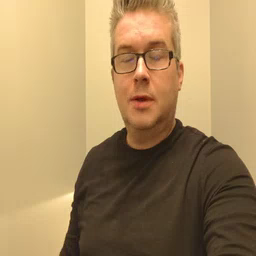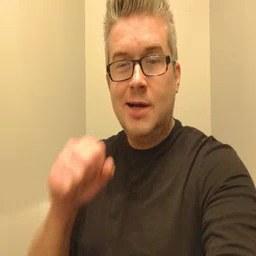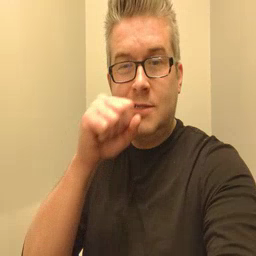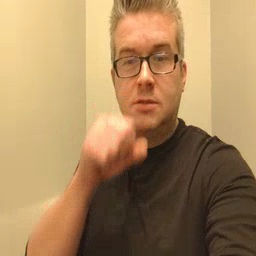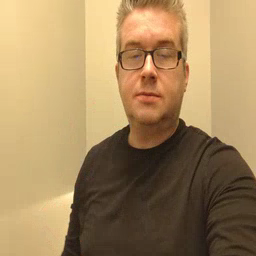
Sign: carrot